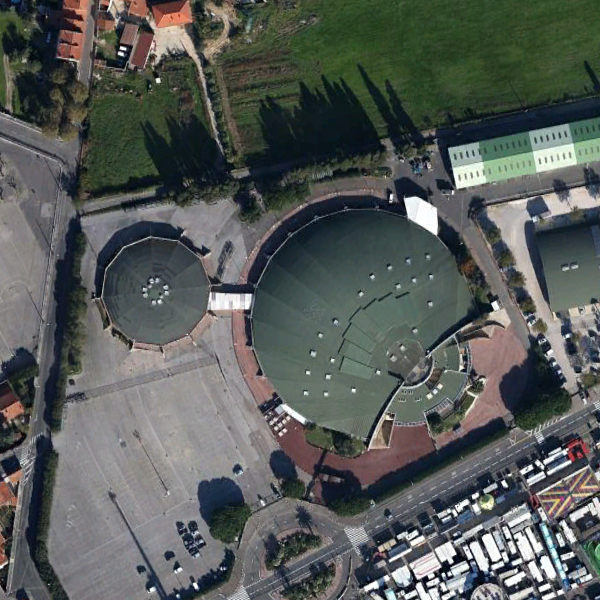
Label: Center